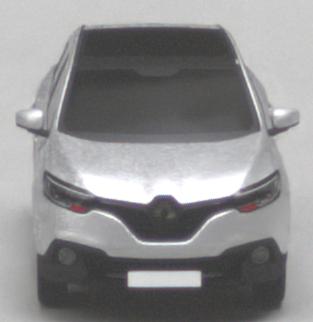
Make: Renault
Model: Kadjar ENERGY TCe 130
Detailed model: Kadjar
Model produced from: 2015/05
Model produced until: 2018/08
Doors: 5
Color: white
Road condition: dry road
Daytime: midday
Contrast: medium contrast